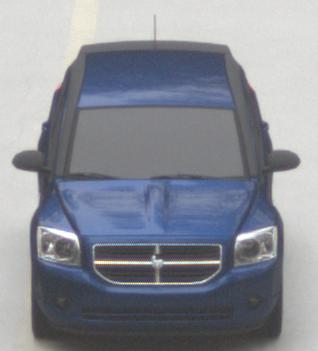
Make: Dodge
Model: Caliber 1.8
Detailed model: Caliber
Model produced from: 2006/06
Model produced until: 2009/03
Doors: 5
Color: blue
Road condition: dry road
Daytime: morning or afternoon
Contrast: low contrast